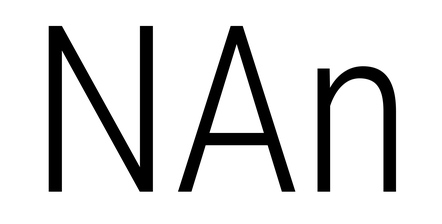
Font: Roboto_Condensed_Light